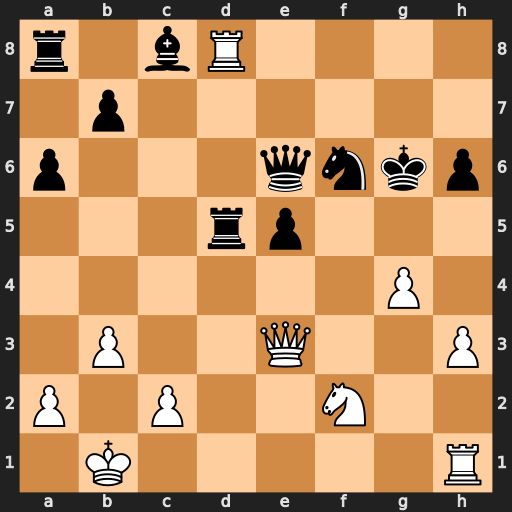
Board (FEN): r1bR4/1p6/p3qnkp/3rp3/6P1/1P2Q2P/P1P2N2/1K5R
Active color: w
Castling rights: -
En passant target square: -
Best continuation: Rh8 Ng8 Qe4+